Question: I have tested the code which is in <URL> .
'''
<!doctype html>
<html lang="en">
<head>
<meta charset="utf-8">
<meta name="viewport" content="width=device-width, initial-scale=1">
<title>loader demo</title>
<link rel="stylesheet" href="//code.jquery.com/mobile/1.4.4/jquery.mobile-1.4.4.min.css">
<script src="//code.jquery.com/jquery-1.10.2.min.js"></script>
<script src="//code.jquery.com/mobile/1.4.4/jquery.mobile-1.4.4.min.js"></script>
</head>
<body>
<div data-role="page" id="page1">
<div role="main" class="ui-content">
<div data-role="controlgroup">
<button class="show-page-loading-msg" data-theme="b" data-textonly="false" data-textvisible="false" data-msgtext="" data-icon="arrow-r" data-iconpos="right">Default loader</button>
<button class="show-page-loading-msg" data-theme="b" data-textonly="true" data-textvisible="true" data-msgtext="Text only loader" data-icon="arrow-r" data-iconpos="right">Text only</button>
<button class="show-page-loading-msg" data-theme="b" data-textonly="false" data-textvisible="true" data-msgtext="Loading theme a" data-icon="arrow-r" data-iconpos="right">Theme a</button>
<button class="show-page-loading-msg" data-theme="a" data-textonly="false" data-textvisible="true" data-msgtext="Loading theme b" data-icon="arrow-r" data-iconpos="right">Theme b</button>
<button class="show-page-loading-msg" data-theme="b" data-textonly="true" data-textvisible="true" data-msgtext="Custom Loader" data-icon="arrow-r" data-html="<span class='ui-bar ui-overlay-a ui-corner-all'><img src='../_assets/images/jquery-logo.png' /><h2>is loading for you ...</h2></span>" data-iconpos="right">Custom HTML</button>
<button class="hide-page-loading-msg" data-icon="delete" data-iconpos="right">Hide</button>
</div>
</div>
</div>
<script>
$(document).on( "click", ".show-page-loading-msg", function() {
var $this = $( this ),
theme = $this.jqmData( "theme" ) || $.mobile.loader.prototype.options.theme,
msgText = $this.jqmData( "msgtext" ) || $.mobile.loader.prototype.options.text,
textVisible = $this.jqmData( "textvisible" ) || $.mobile.loader.prototype.options.textVisible,
textonly = !!$this.jqmData( "textonly" );
html = $this.jqmData( "html" ) || "";
$.mobile.loading( 'show', {
text: msgText,
textVisible: textVisible,
theme: theme,
textonly: textonly,
html: html
});
})
.on( "click", ".hide-page-loading-msg", function() {
$.mobile.loading( "hide" );
});
</script>
</body>
</html>
'''
First created the phonegap app using phoegap create command.Then added the css file which is in the (//code.jquery.com/mobile/1.4.4/jquery.mobile-1.4.4.min.css).Added the js files in js folder(//code.jquery.com/jquery-1.10.2.min.js,//code.jquery.com/mobile/1.4.4/jquery.mobile-1.4.4.min.js).Then ran the application using phonegap run android.After installed the apk in mobile.The loading icon is not showing well.The white loader inside the black round is not displaying.Can anyone help me to fix ?
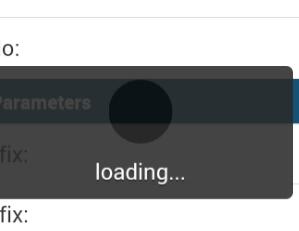
Answer: I also have the same issue.I overcame that by putting image folder in css folder which contains ajax-loader.gif and some default icons.